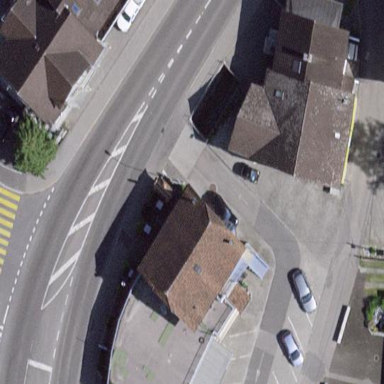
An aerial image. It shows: Restaurant building.